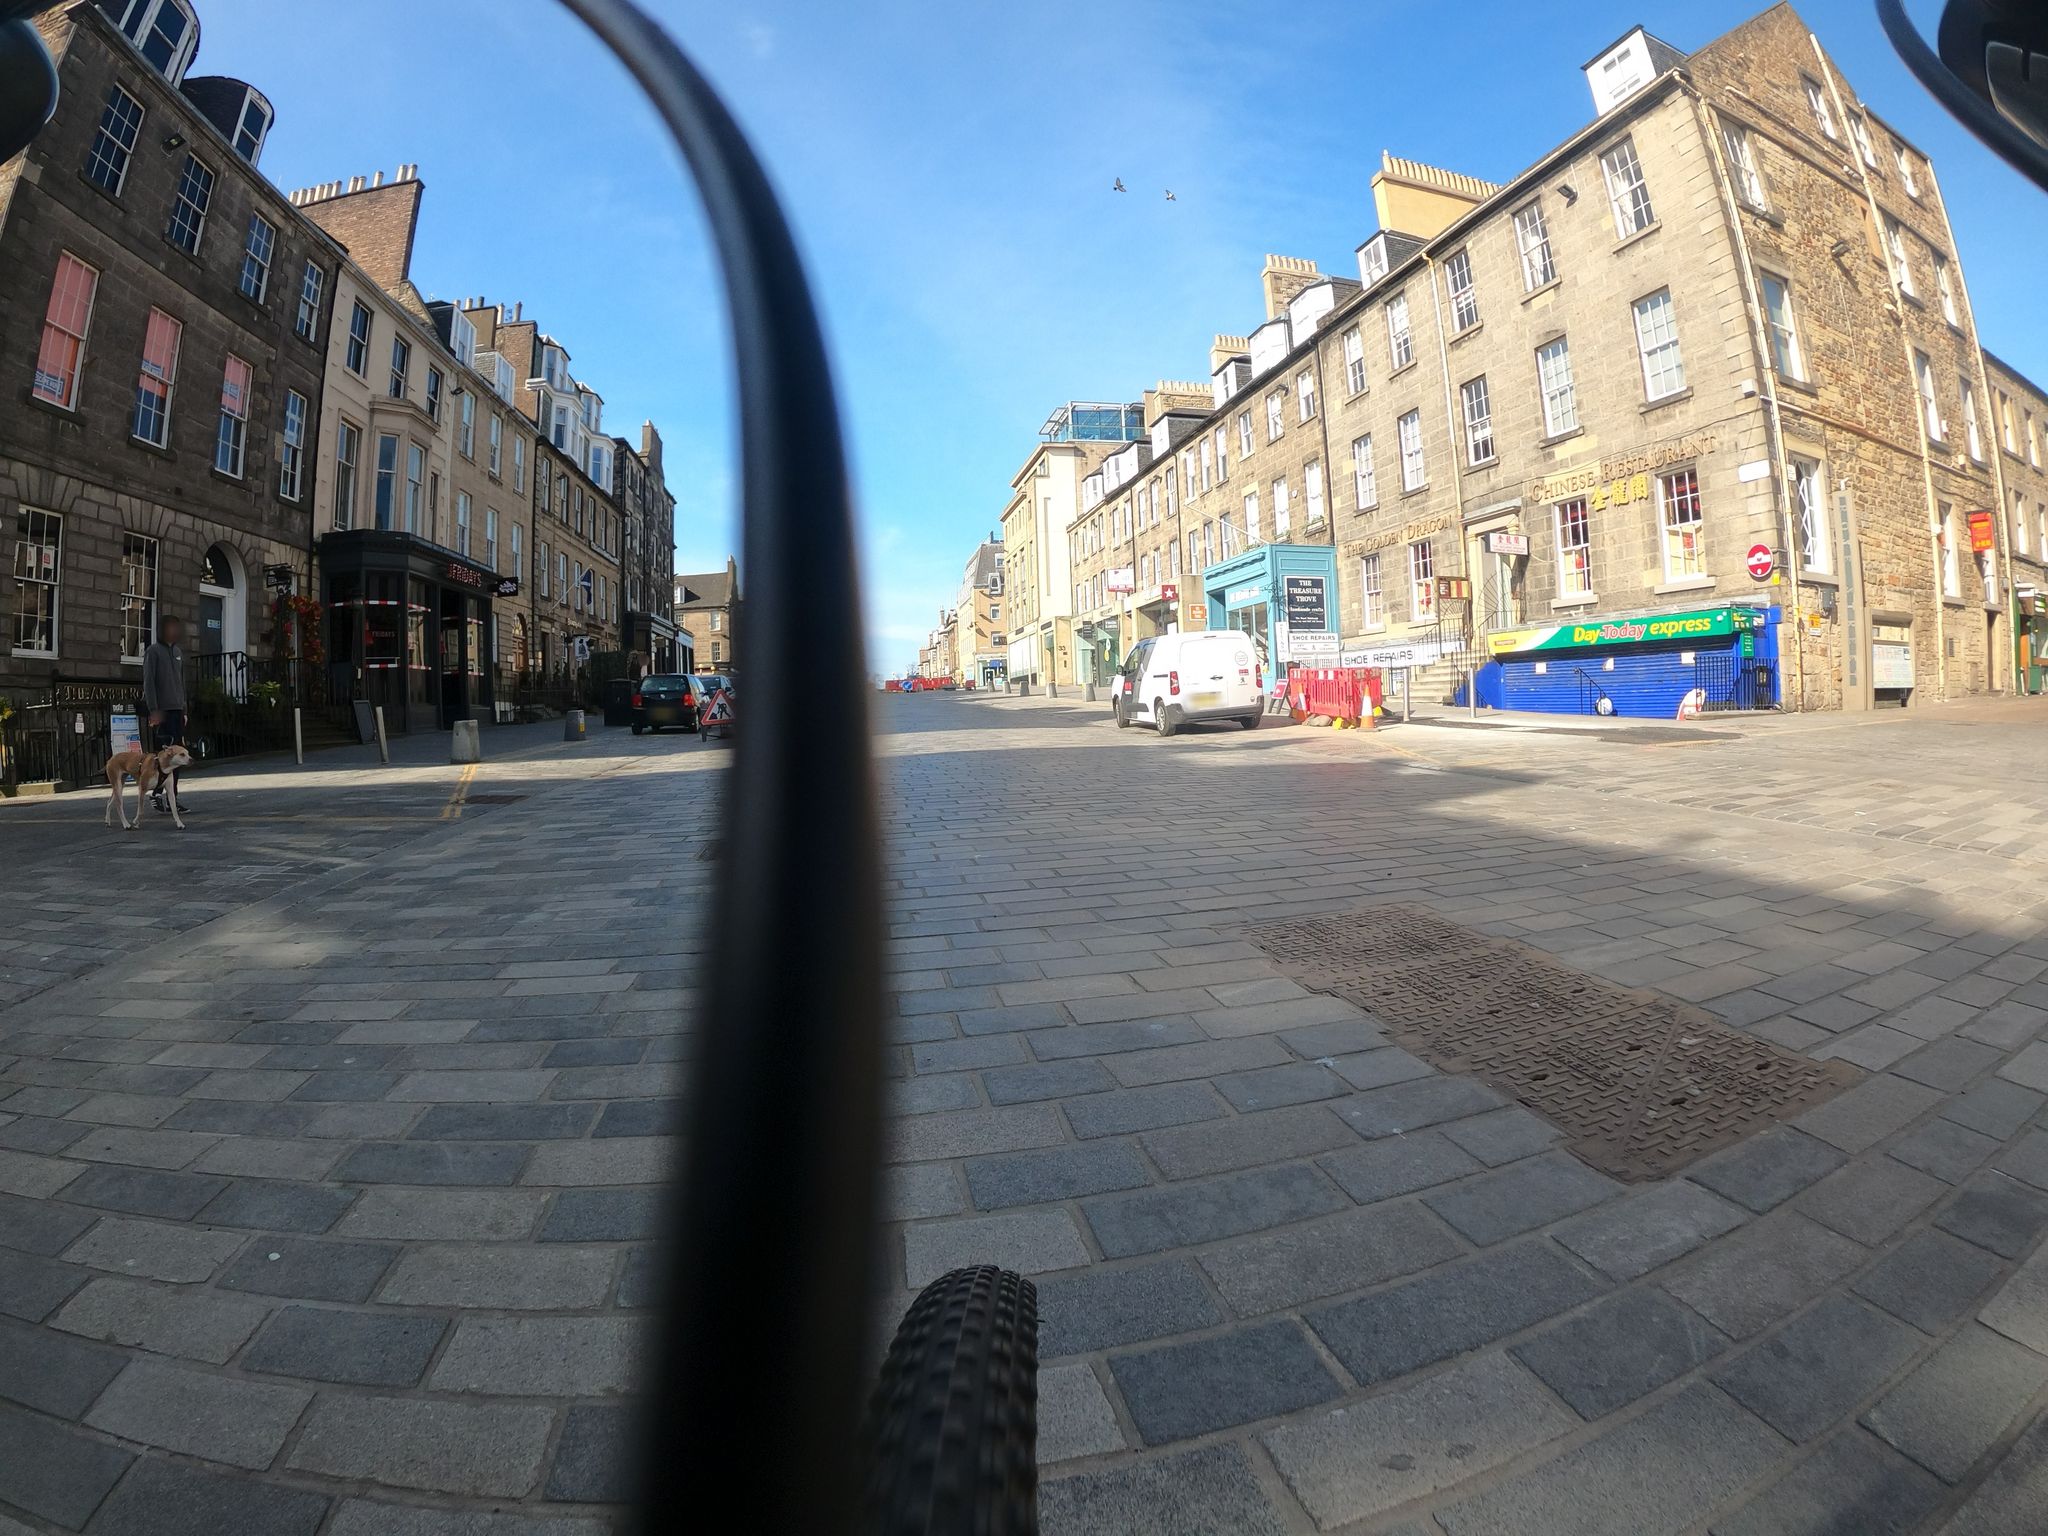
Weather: clear
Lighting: day
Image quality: good
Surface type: walking surface
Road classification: pedestrian, unclassified
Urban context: urban centre
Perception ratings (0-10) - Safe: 6.63, Lively: 9, Beautiful: 6.46, Boring: 4.73, Depressing: 3.09, Wealthy: 7.29